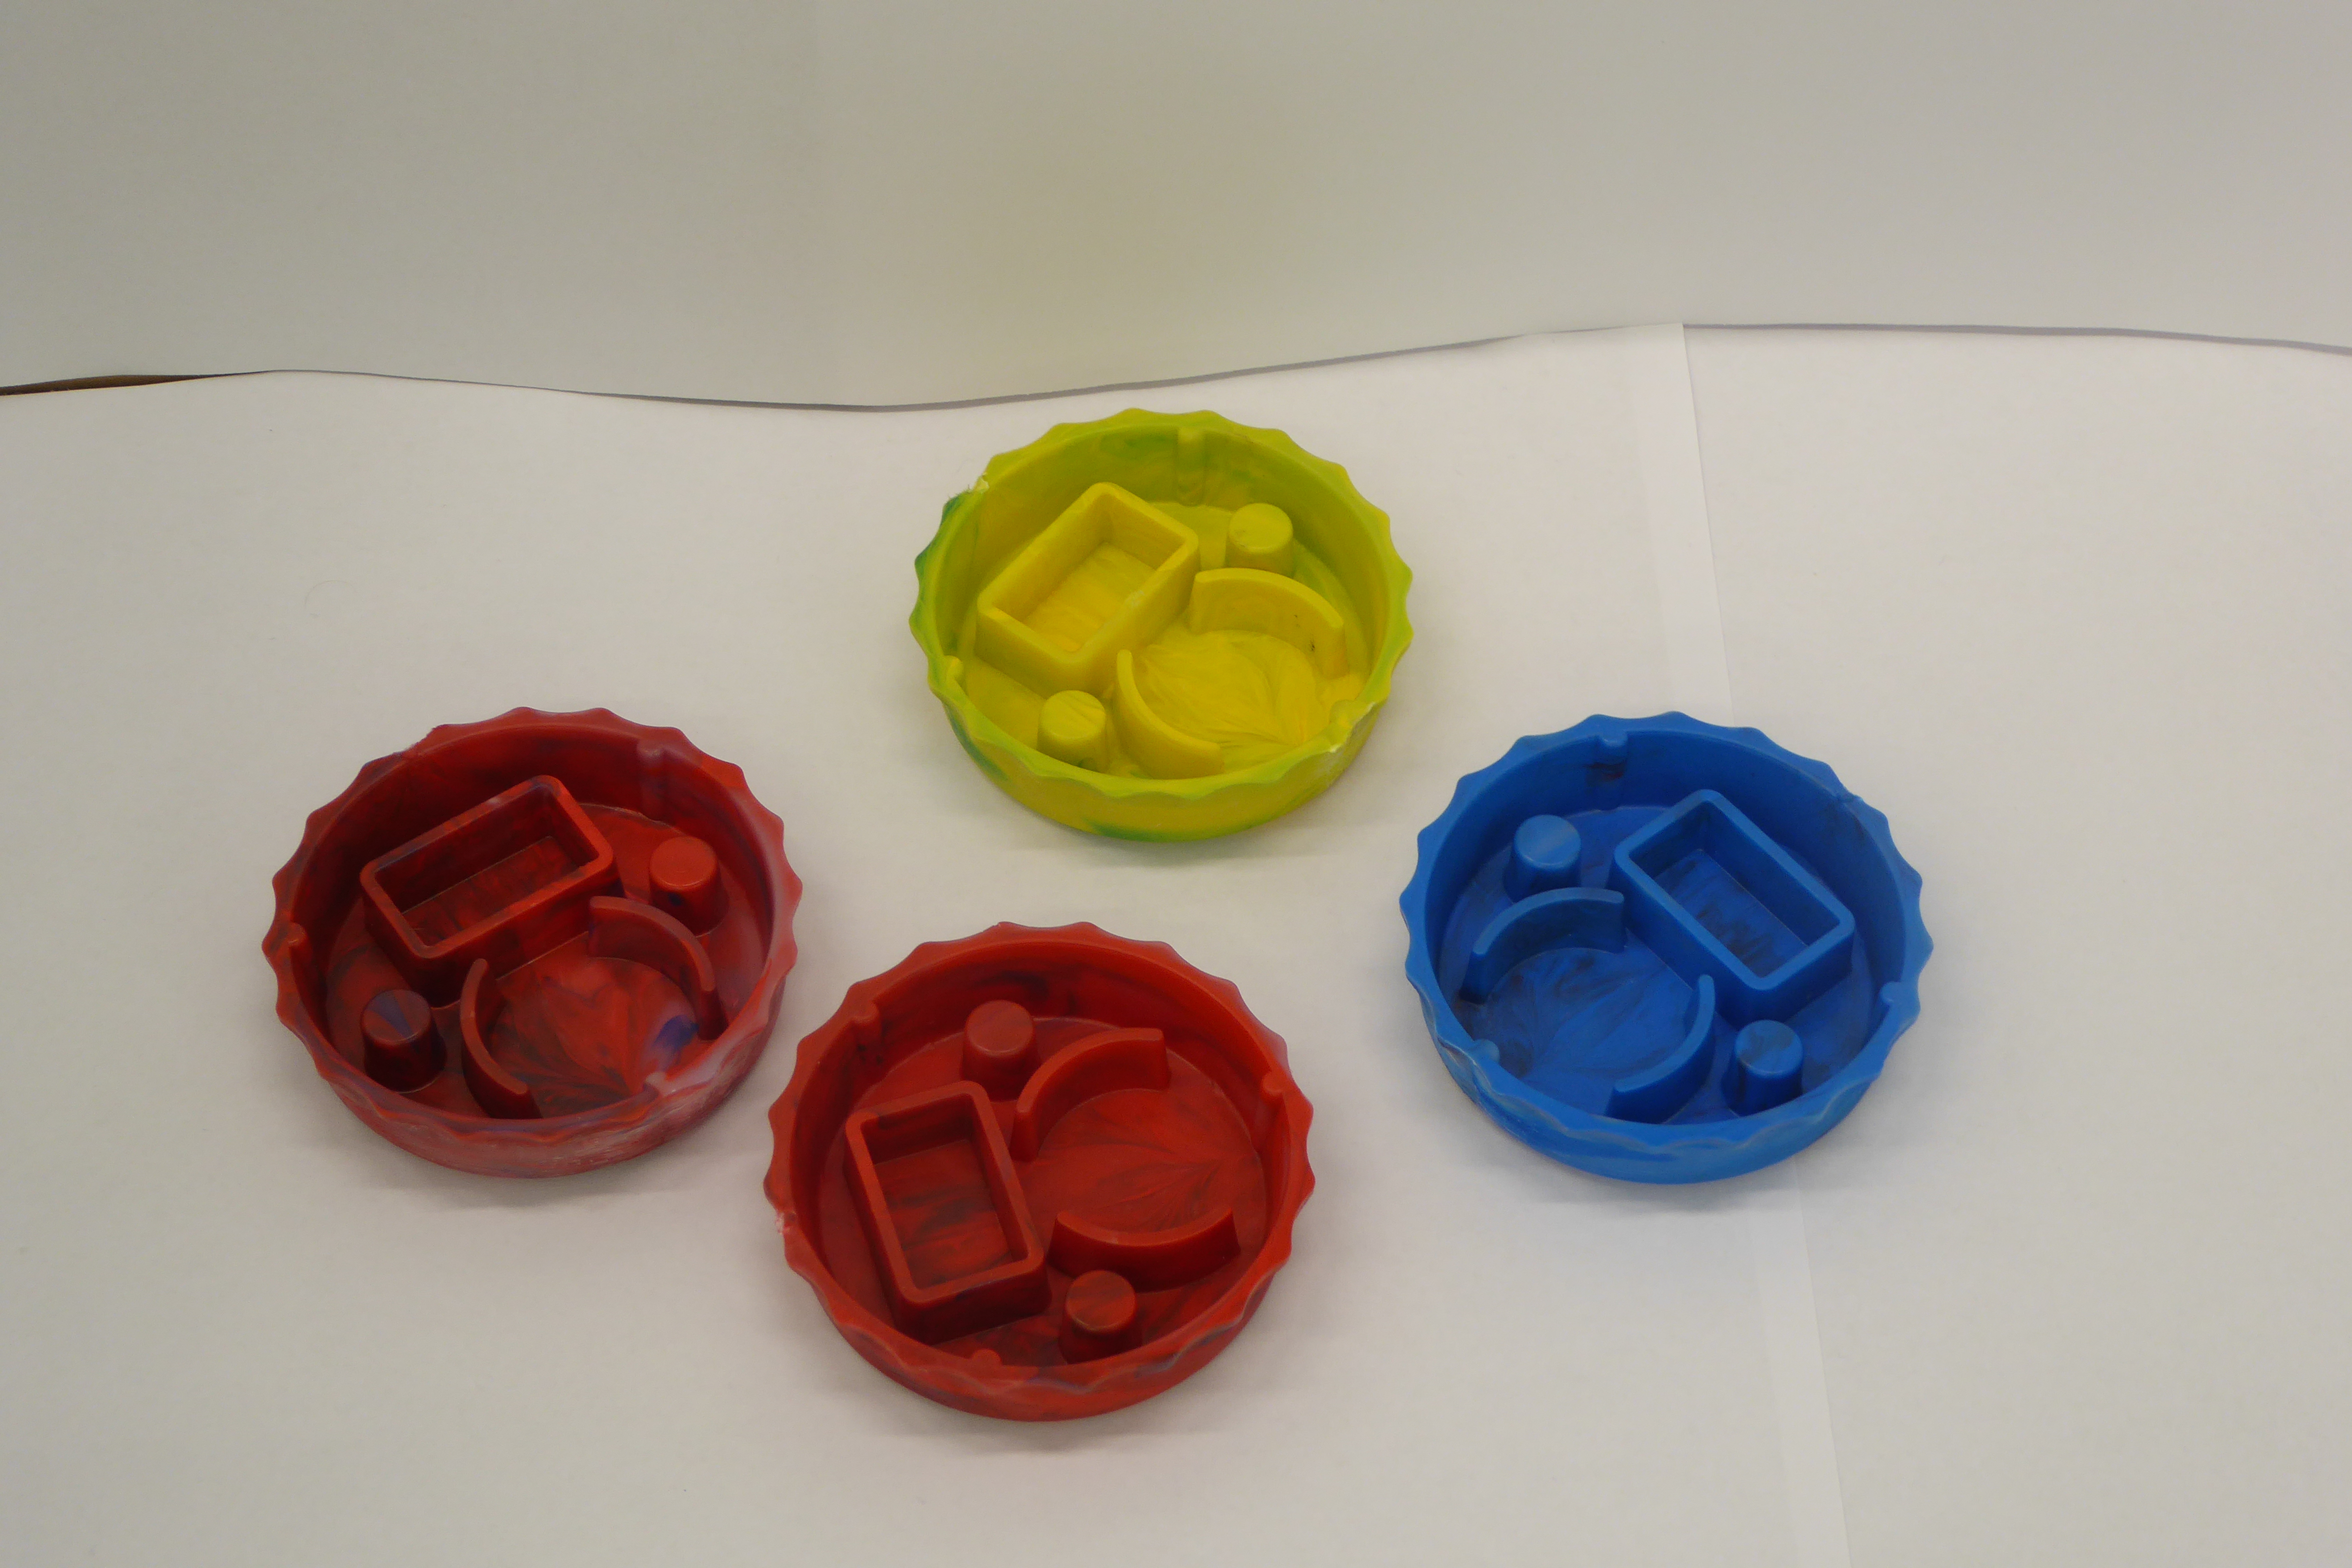
Label: Bottle Opener - Cover